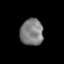
Tissue: lung
Cell type: T cells
Senescence score: 0.1871
Nuclear area (px): 600
Mean DAPI intensity: 126.583